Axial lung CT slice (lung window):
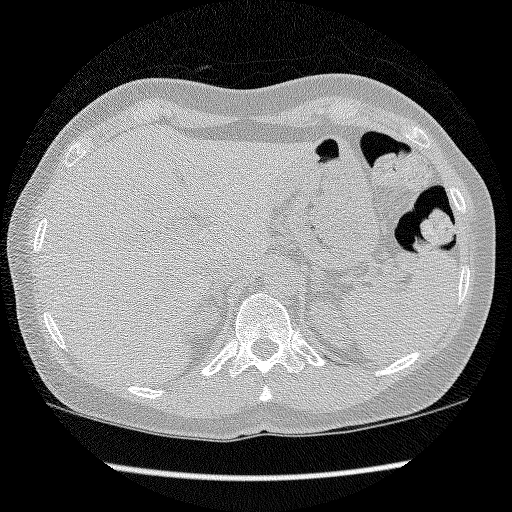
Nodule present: no